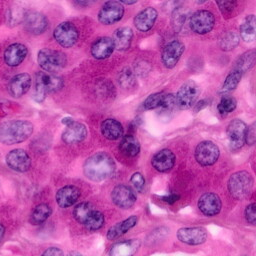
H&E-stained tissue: Pancreatic